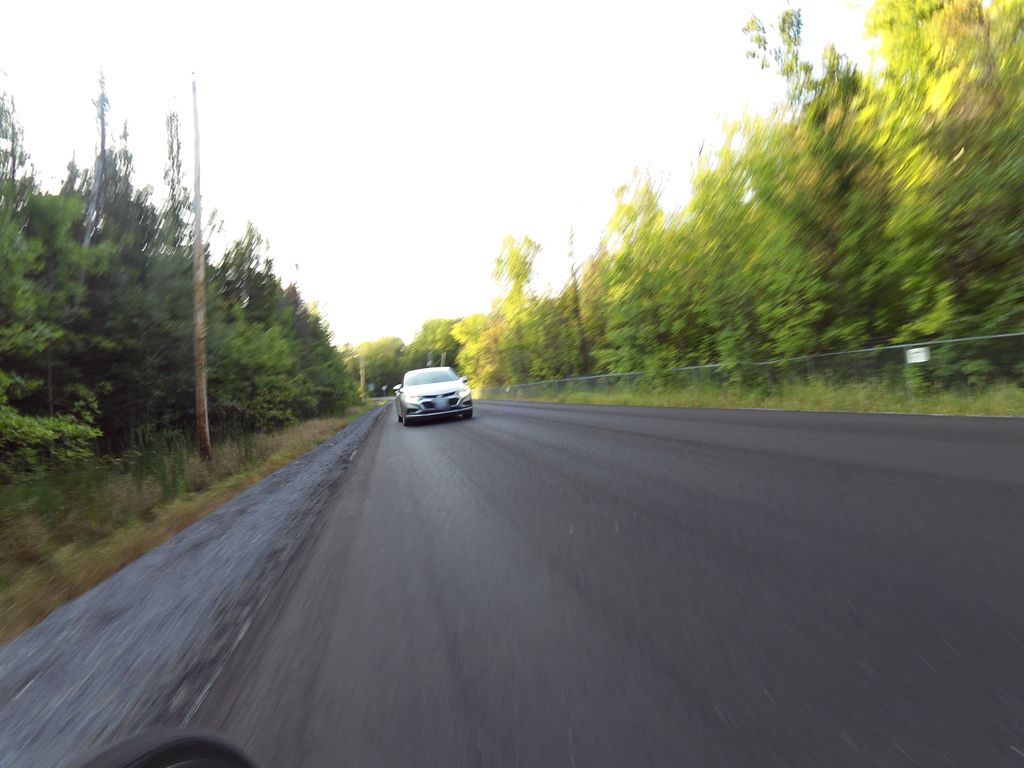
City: ottawa-gatineau